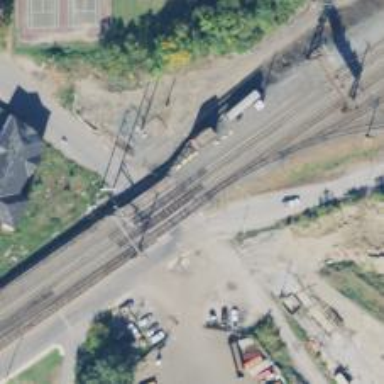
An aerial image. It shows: Railway bridge with electrified contact lines.